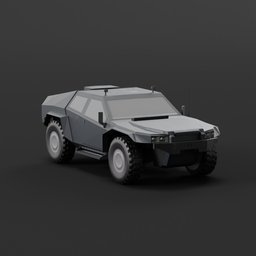
Label: mechanical